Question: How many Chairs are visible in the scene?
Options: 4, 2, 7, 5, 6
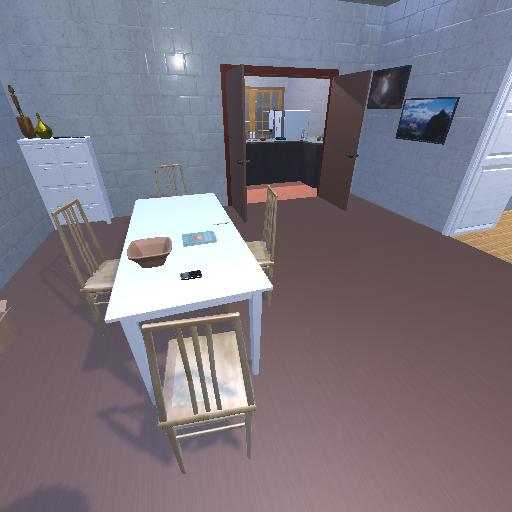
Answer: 4